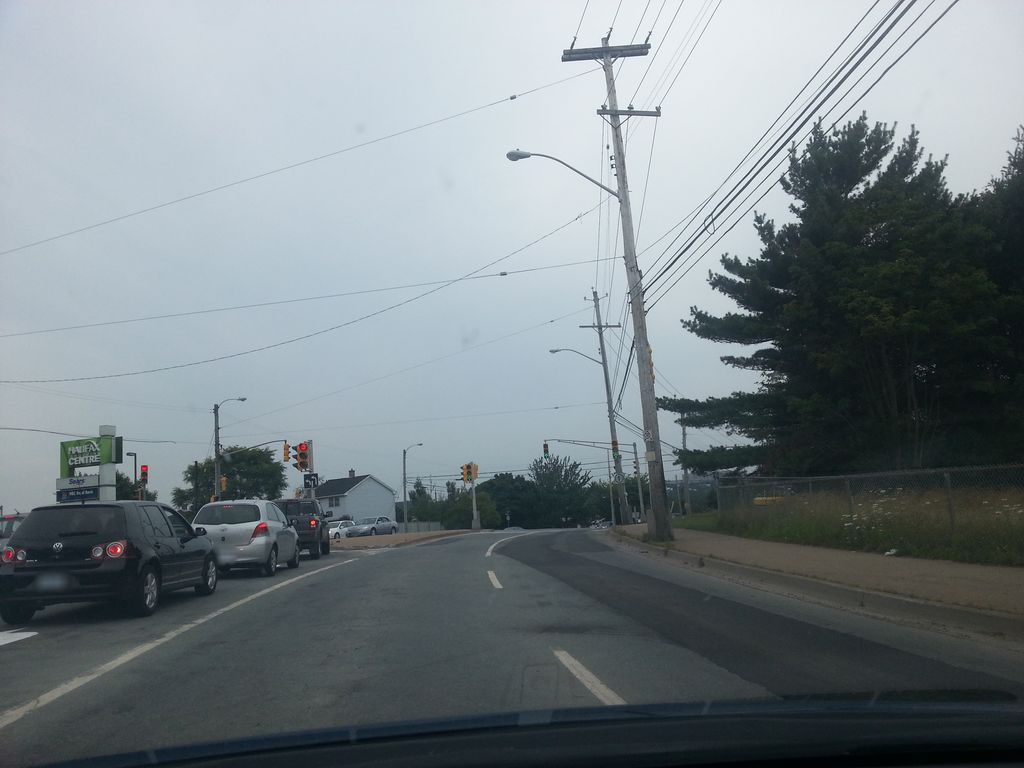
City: halifax